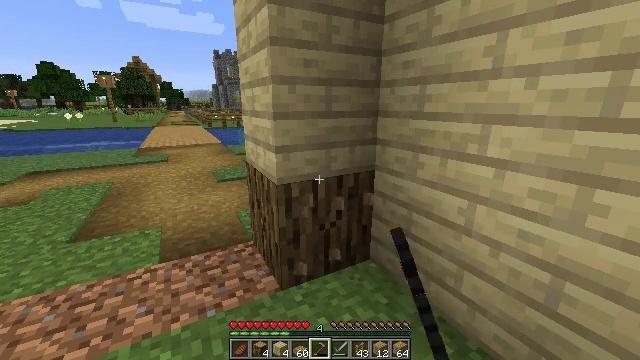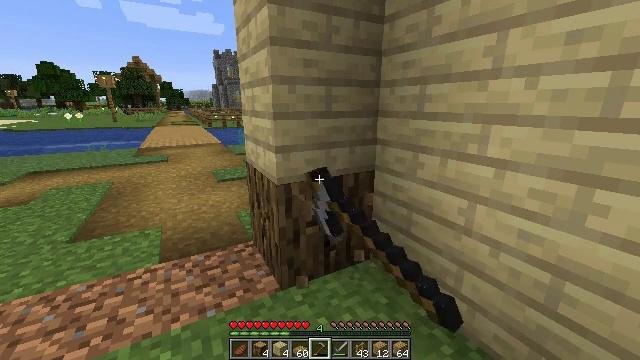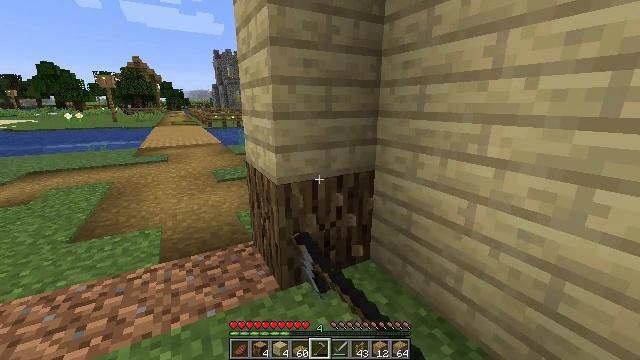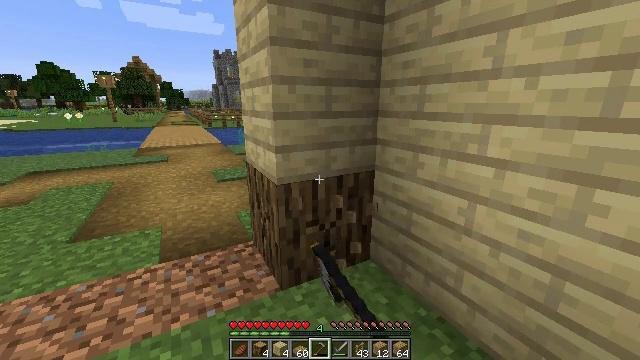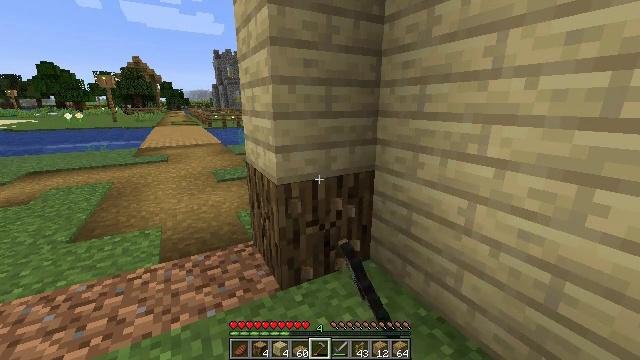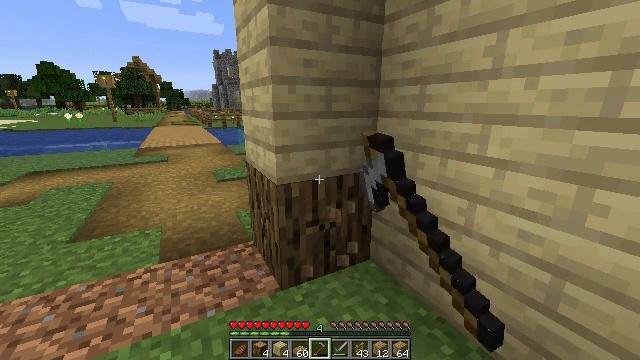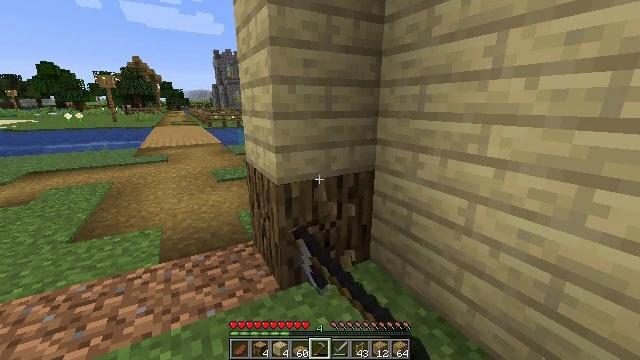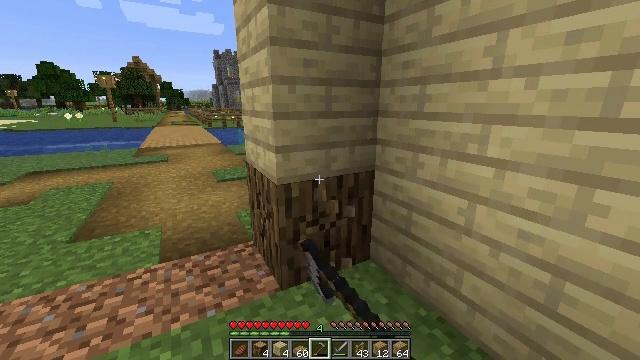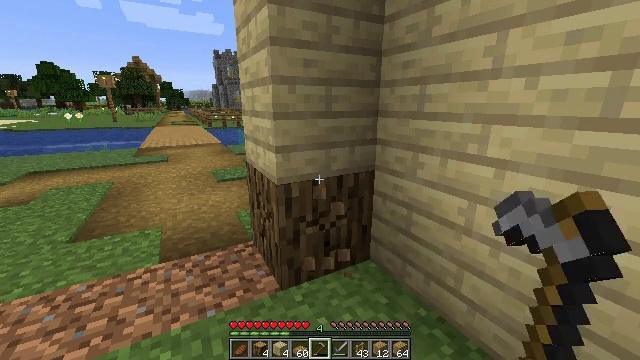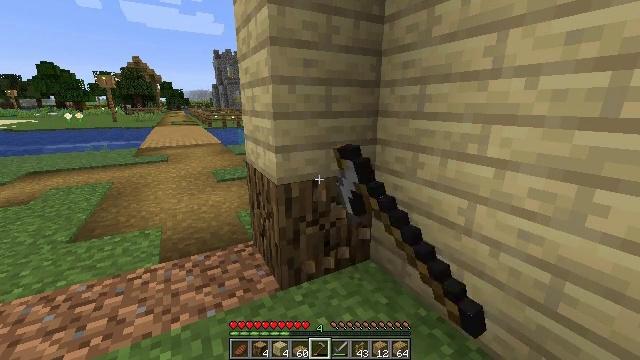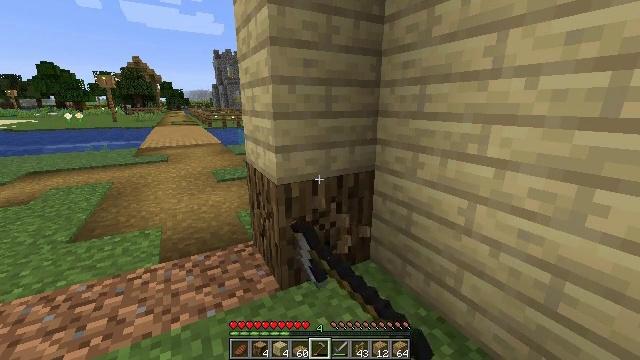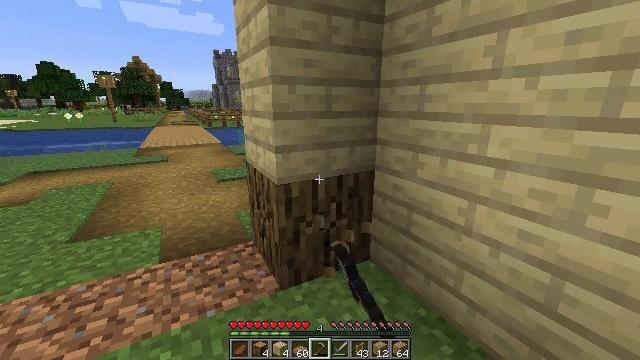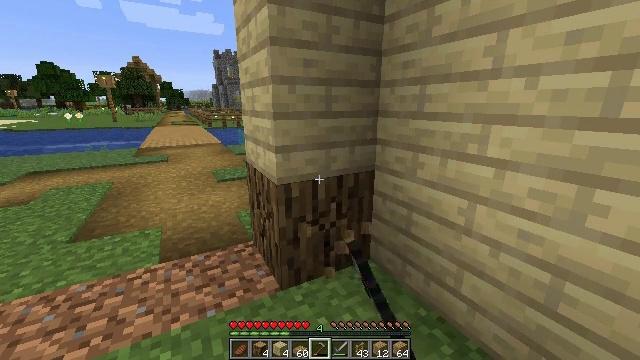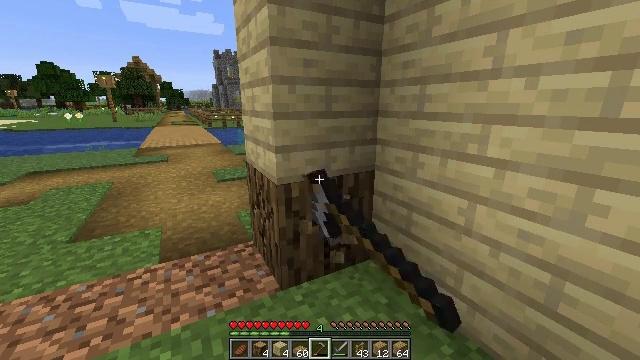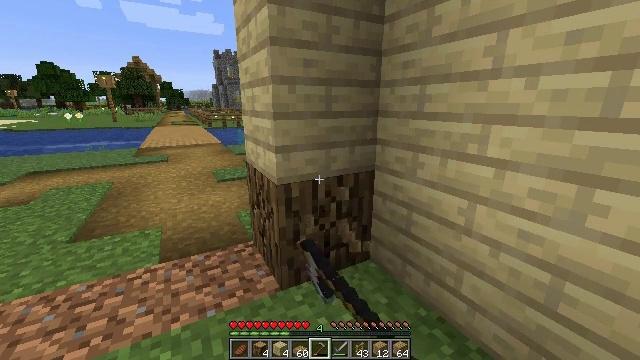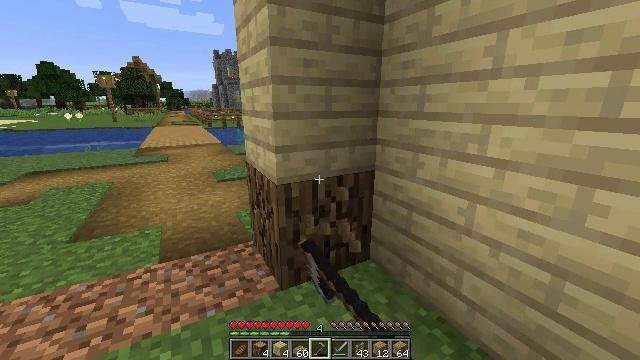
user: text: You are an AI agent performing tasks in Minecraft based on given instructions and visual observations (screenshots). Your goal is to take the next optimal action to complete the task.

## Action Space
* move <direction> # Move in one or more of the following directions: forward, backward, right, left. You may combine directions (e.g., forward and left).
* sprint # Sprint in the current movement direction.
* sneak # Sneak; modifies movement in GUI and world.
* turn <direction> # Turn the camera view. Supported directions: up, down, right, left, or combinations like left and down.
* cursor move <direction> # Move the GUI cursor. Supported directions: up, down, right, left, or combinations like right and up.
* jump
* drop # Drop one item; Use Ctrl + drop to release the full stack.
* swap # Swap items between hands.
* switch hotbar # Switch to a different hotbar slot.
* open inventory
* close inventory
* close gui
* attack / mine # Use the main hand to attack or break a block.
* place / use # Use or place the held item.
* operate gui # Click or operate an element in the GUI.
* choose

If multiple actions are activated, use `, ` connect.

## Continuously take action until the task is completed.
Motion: motion action
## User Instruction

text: Collect oak log for crafting.
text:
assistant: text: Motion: attack / mine
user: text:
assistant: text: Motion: attack / mine
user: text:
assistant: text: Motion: attack / mine
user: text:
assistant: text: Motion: attack / mine
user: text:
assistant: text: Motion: attack / mine
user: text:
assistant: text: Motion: attack / mine
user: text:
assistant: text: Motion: attack / mine
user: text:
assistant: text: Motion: attack / mine
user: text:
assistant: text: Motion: attack / mine
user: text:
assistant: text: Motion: attack / mine
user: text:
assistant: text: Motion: attack / mine
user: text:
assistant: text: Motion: attack / mine
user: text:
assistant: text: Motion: attack / mine
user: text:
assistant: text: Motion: attack / mine
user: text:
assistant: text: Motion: attack / mine
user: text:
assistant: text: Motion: attack / mine
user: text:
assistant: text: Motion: attack / mine
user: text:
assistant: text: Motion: attack / mine
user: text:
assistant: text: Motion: attack / mine
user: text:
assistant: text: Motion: attack / mine
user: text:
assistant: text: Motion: attack / mine
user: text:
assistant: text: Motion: attack / mine
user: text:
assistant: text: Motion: attack / mine
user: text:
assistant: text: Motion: attack / mine
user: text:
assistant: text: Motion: attack / mine
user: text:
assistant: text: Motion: attack / mine
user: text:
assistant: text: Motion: attack / mine
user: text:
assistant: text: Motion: attack / mine
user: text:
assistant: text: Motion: attack / mine
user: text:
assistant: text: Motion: attack / mine